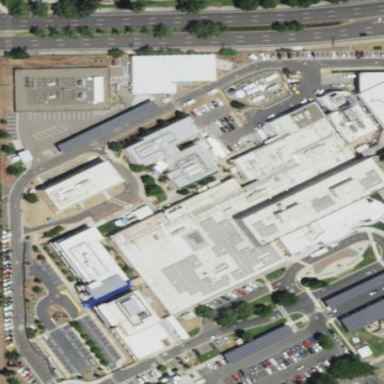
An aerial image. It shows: Hospital building.